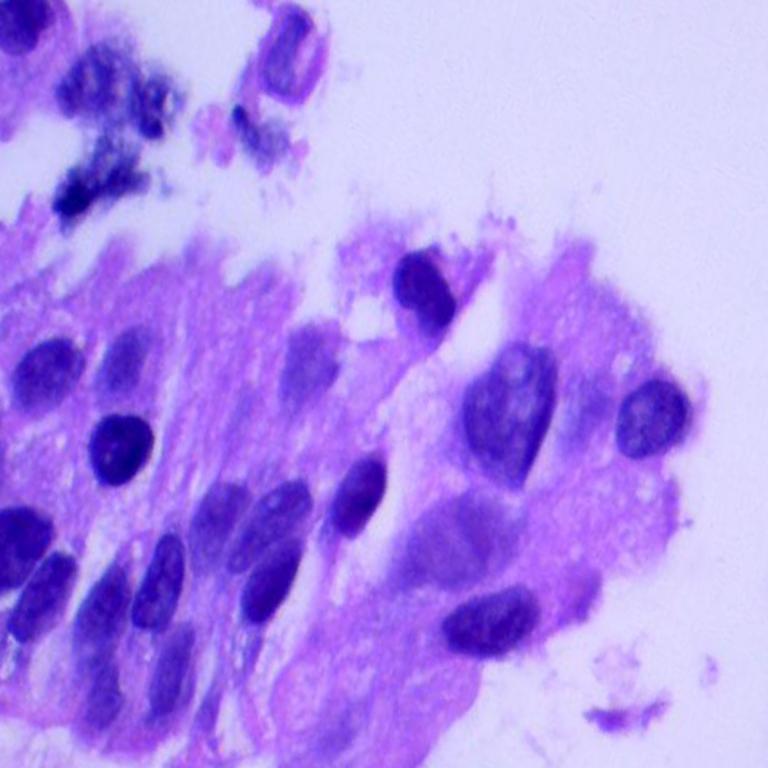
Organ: lung
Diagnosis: adenocarcinomas